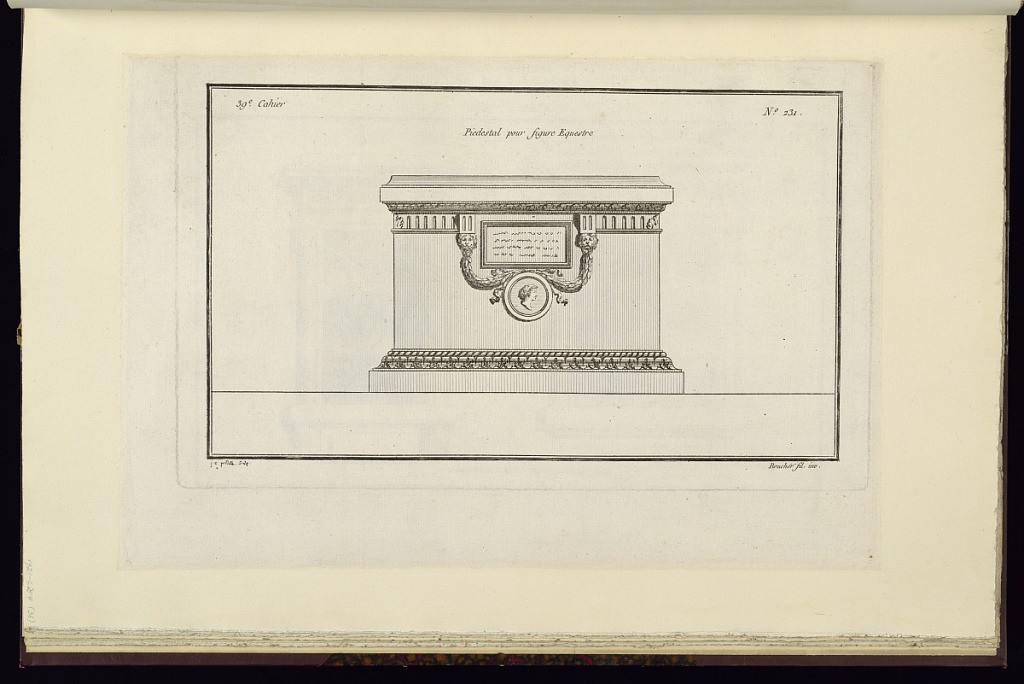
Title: Piédestal pour figure Equestre
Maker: Juste-François Boucher, French, 1736 – 1782
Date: ca. 1775
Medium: Engraving on off white laid paper
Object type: Print
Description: Design for a pedestal for an equestrian statue decorated with acanthus leaf, fluting, lion head, faux text, garland, portrait medallion, and ribbon twist. The plate is signed.